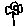
Label: flower